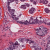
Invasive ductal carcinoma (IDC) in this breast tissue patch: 0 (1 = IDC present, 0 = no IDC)